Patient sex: F
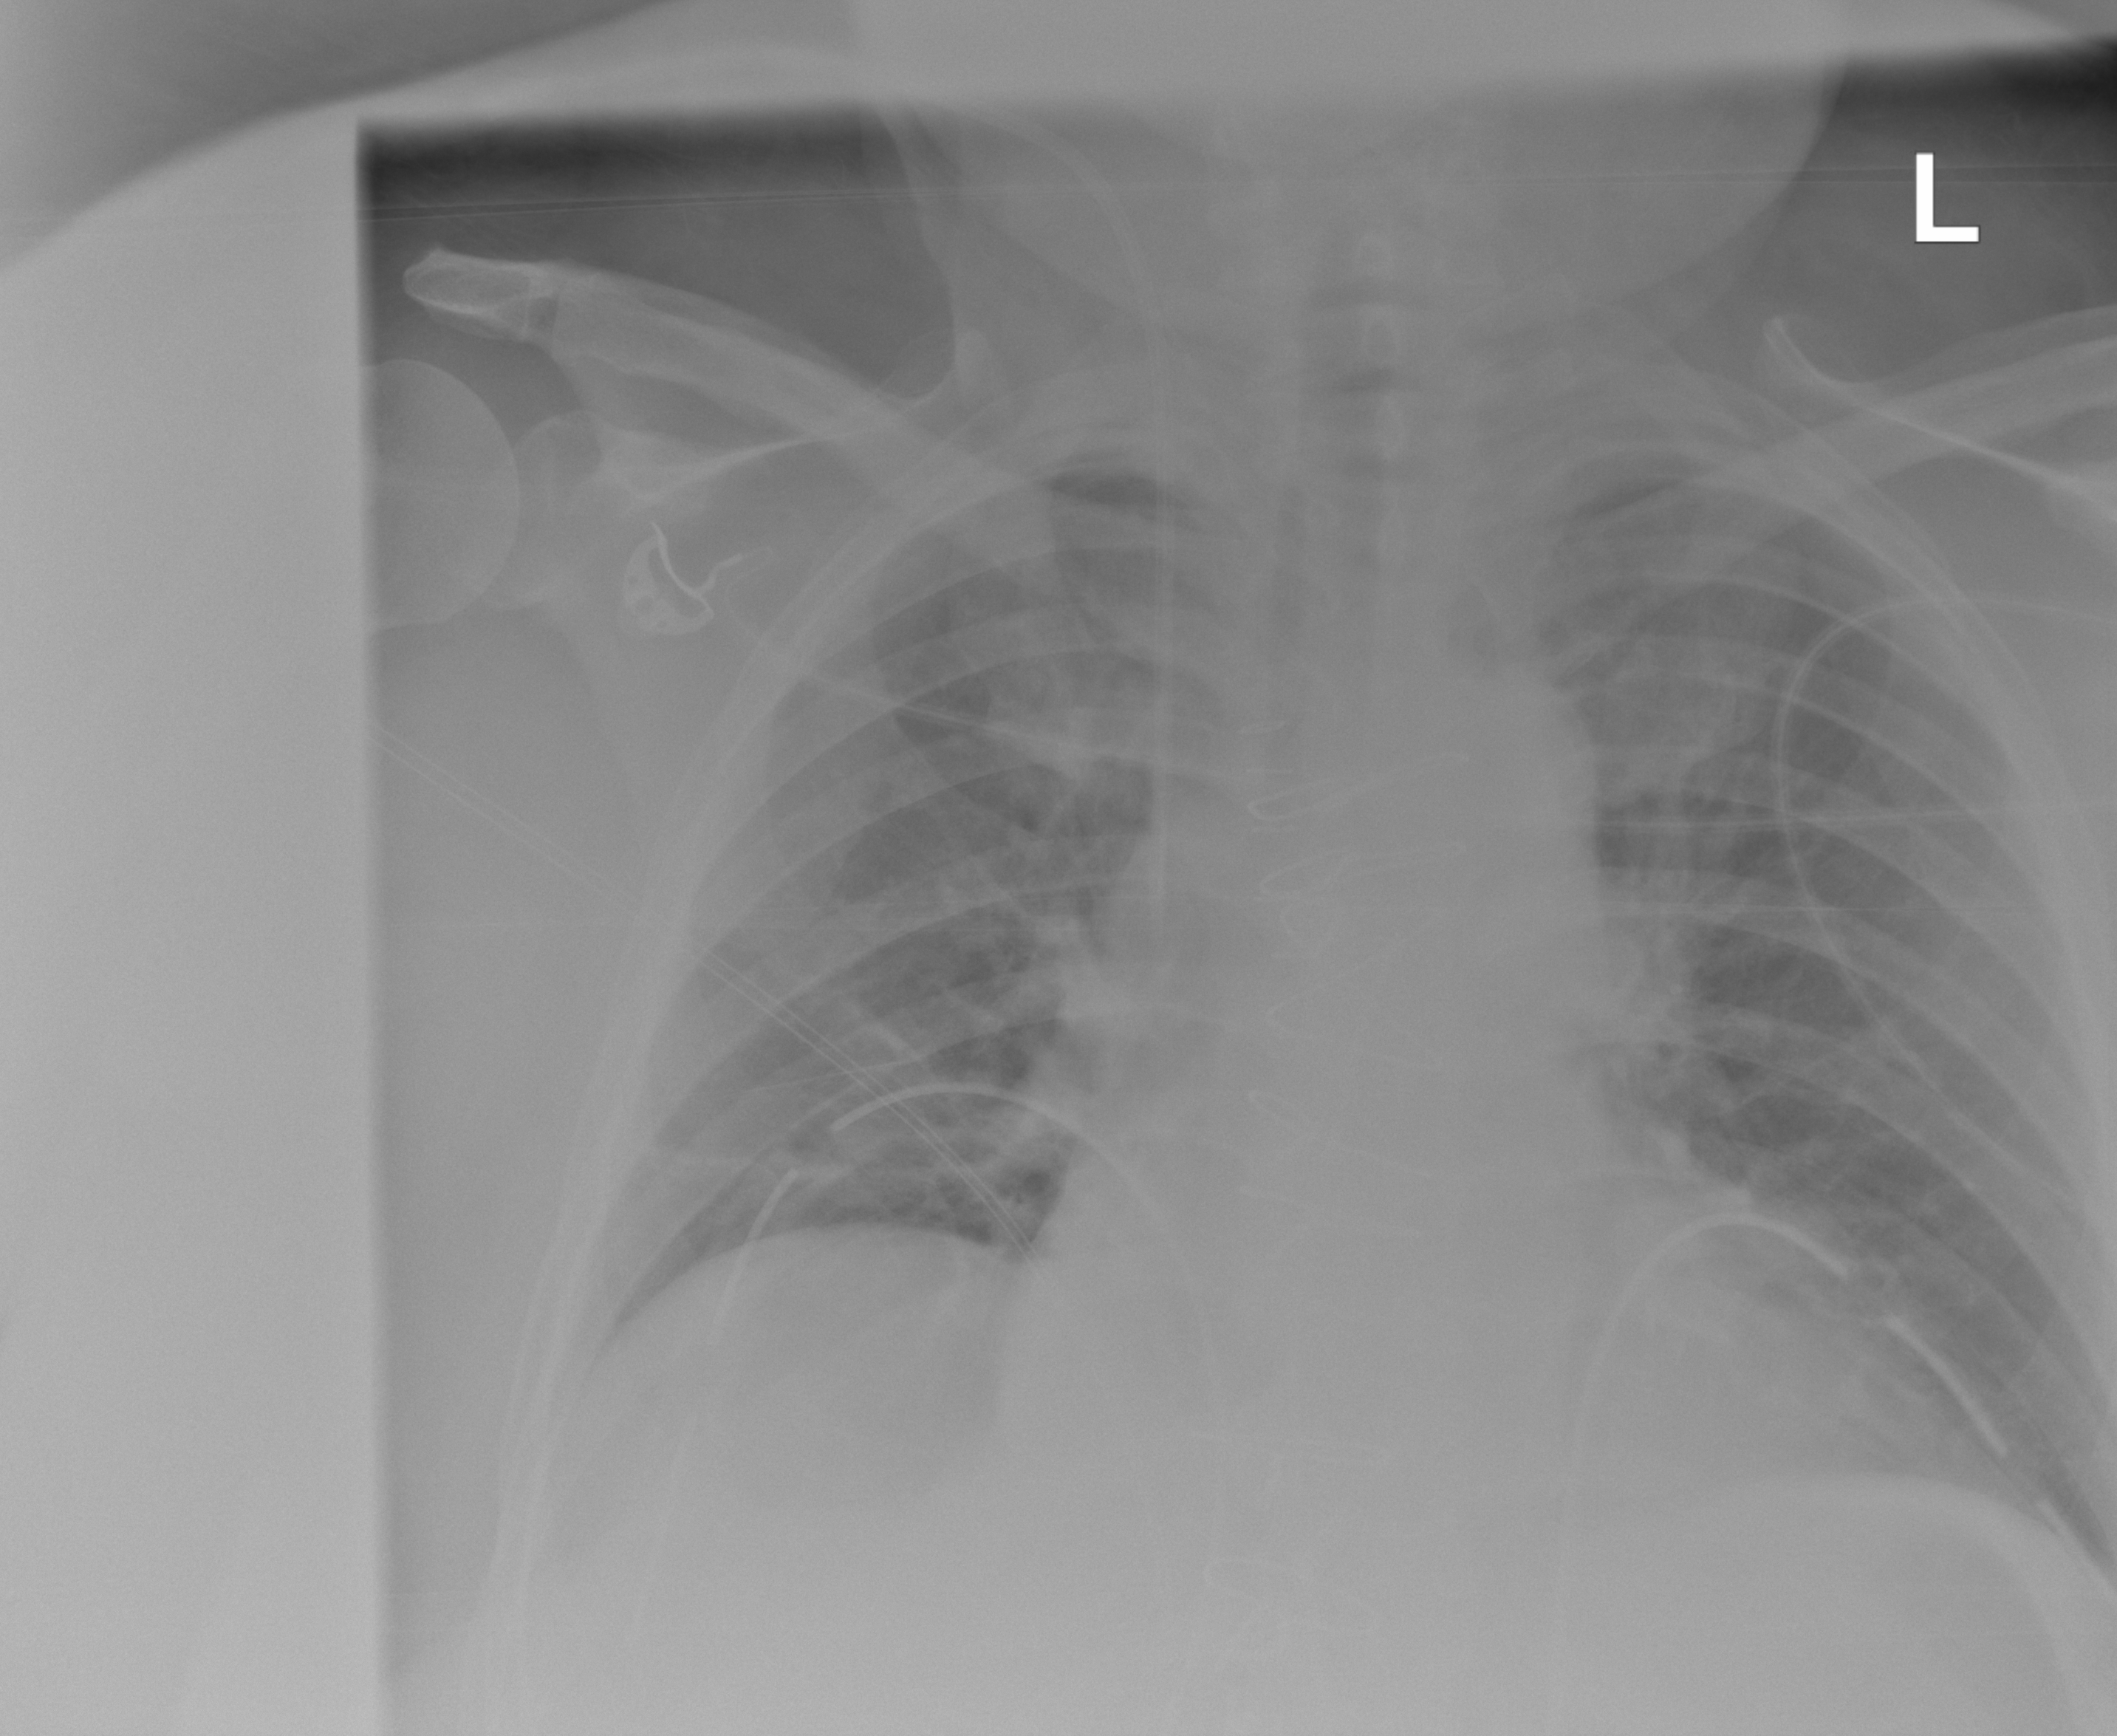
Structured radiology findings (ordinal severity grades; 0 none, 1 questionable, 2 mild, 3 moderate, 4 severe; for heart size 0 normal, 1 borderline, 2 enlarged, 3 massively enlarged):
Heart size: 0
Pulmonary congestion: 2
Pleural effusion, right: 0
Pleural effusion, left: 0
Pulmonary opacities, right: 2
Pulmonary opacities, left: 2
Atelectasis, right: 0
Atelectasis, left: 0